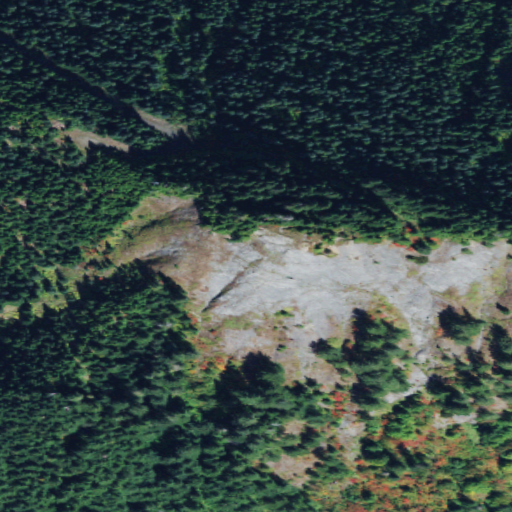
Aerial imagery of mountain in Washington named Mount Josephine containing evergreen forest and shrub